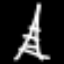
Label: The Eiffel Tower